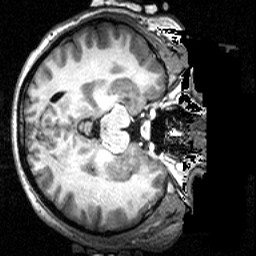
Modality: T1w
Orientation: axial
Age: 31
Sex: male